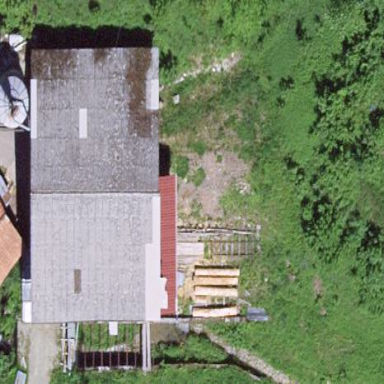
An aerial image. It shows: Industrial building used as sawmill.